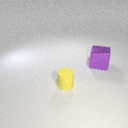
large purple metal cube behind small yellow rubber cylinder